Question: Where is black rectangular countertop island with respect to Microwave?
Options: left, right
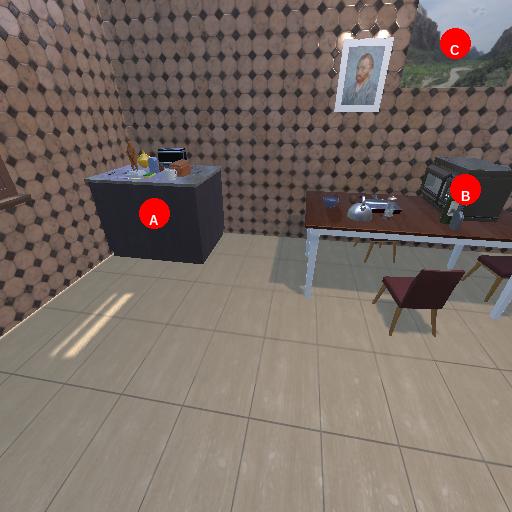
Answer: left